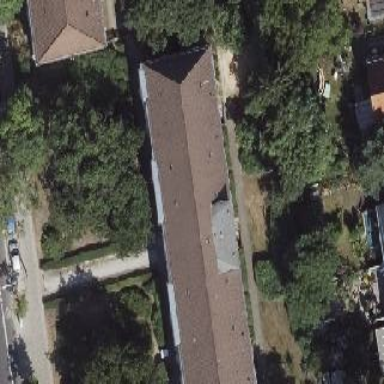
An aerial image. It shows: Apartment building with hipped roof.